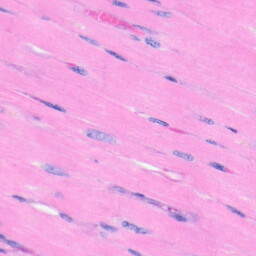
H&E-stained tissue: Heart